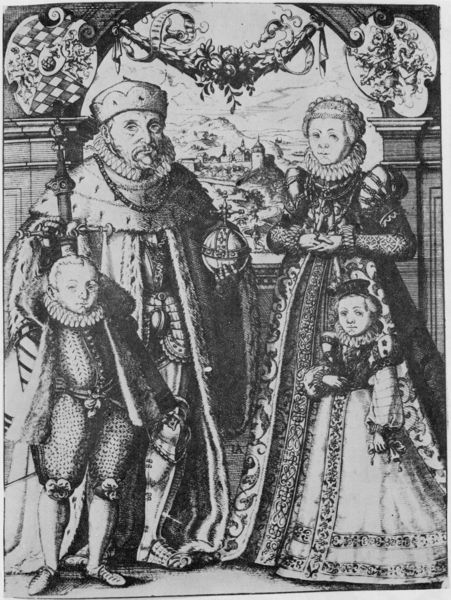
Titel: Bildnis von Ludovicus VII
Künstler: Jost Amman
Institution: (Seriendruck)
Schlagwörter: berg, gemälde, hand, mann, schatten, umhang, weiß, fluss, landschaft, menschen, mädchen, stadt, fenster, frau, frisur, grau, hell, hintergrund, kleid, kleider, licht, pfeiler, raum, schwarz, säule, säulen, zeichnung, ausblick, blick, dame, gürtel, ball, bart, arm, hermelin, kragen, pelz, stehen, ärmel, bild, halskrause, portrait, porträt, boden, haare, mantel, reich, adel, familie, familienporträt, gewänder, kind, mutter, paar, tochter, vater, girlande, pflanzen, england, krone, prinzessin, prtrait, renaissance, kinder, turm, garten, ranken, schärpe, apfel, aussicht, bogen, man, schuhe, schwer, kette, mauer, graphik, baby, pilaster, könig, bordüre, zopf, edel, junge, knöpfe, posen, knabe, buch, burg, bayern, porträts, druck, schwarz-weiß, stich, seite, illustration, schilder, schwert, kugel, hütchen, herrscher, ehefrau, krause, brokat, rüstung, kapitelle, ranke, kleinkind, wappen, ehepaar, pelzmantel, mittelalter, wams, herzog, prinz, könige, königin, löwe, königsfamilie, teuer, putten, kupferstich, gehänge, nde, sohn, ornat, zepter, roben, symbole, beg, feston, kniehose, königreich, gruppenfoto, reichsapfel, wappentier, reichsinsignien, täfelung, königspaar, herrscherpaar, reichapfel, prinzessing, kurfürstenhut, girla, königin kinder